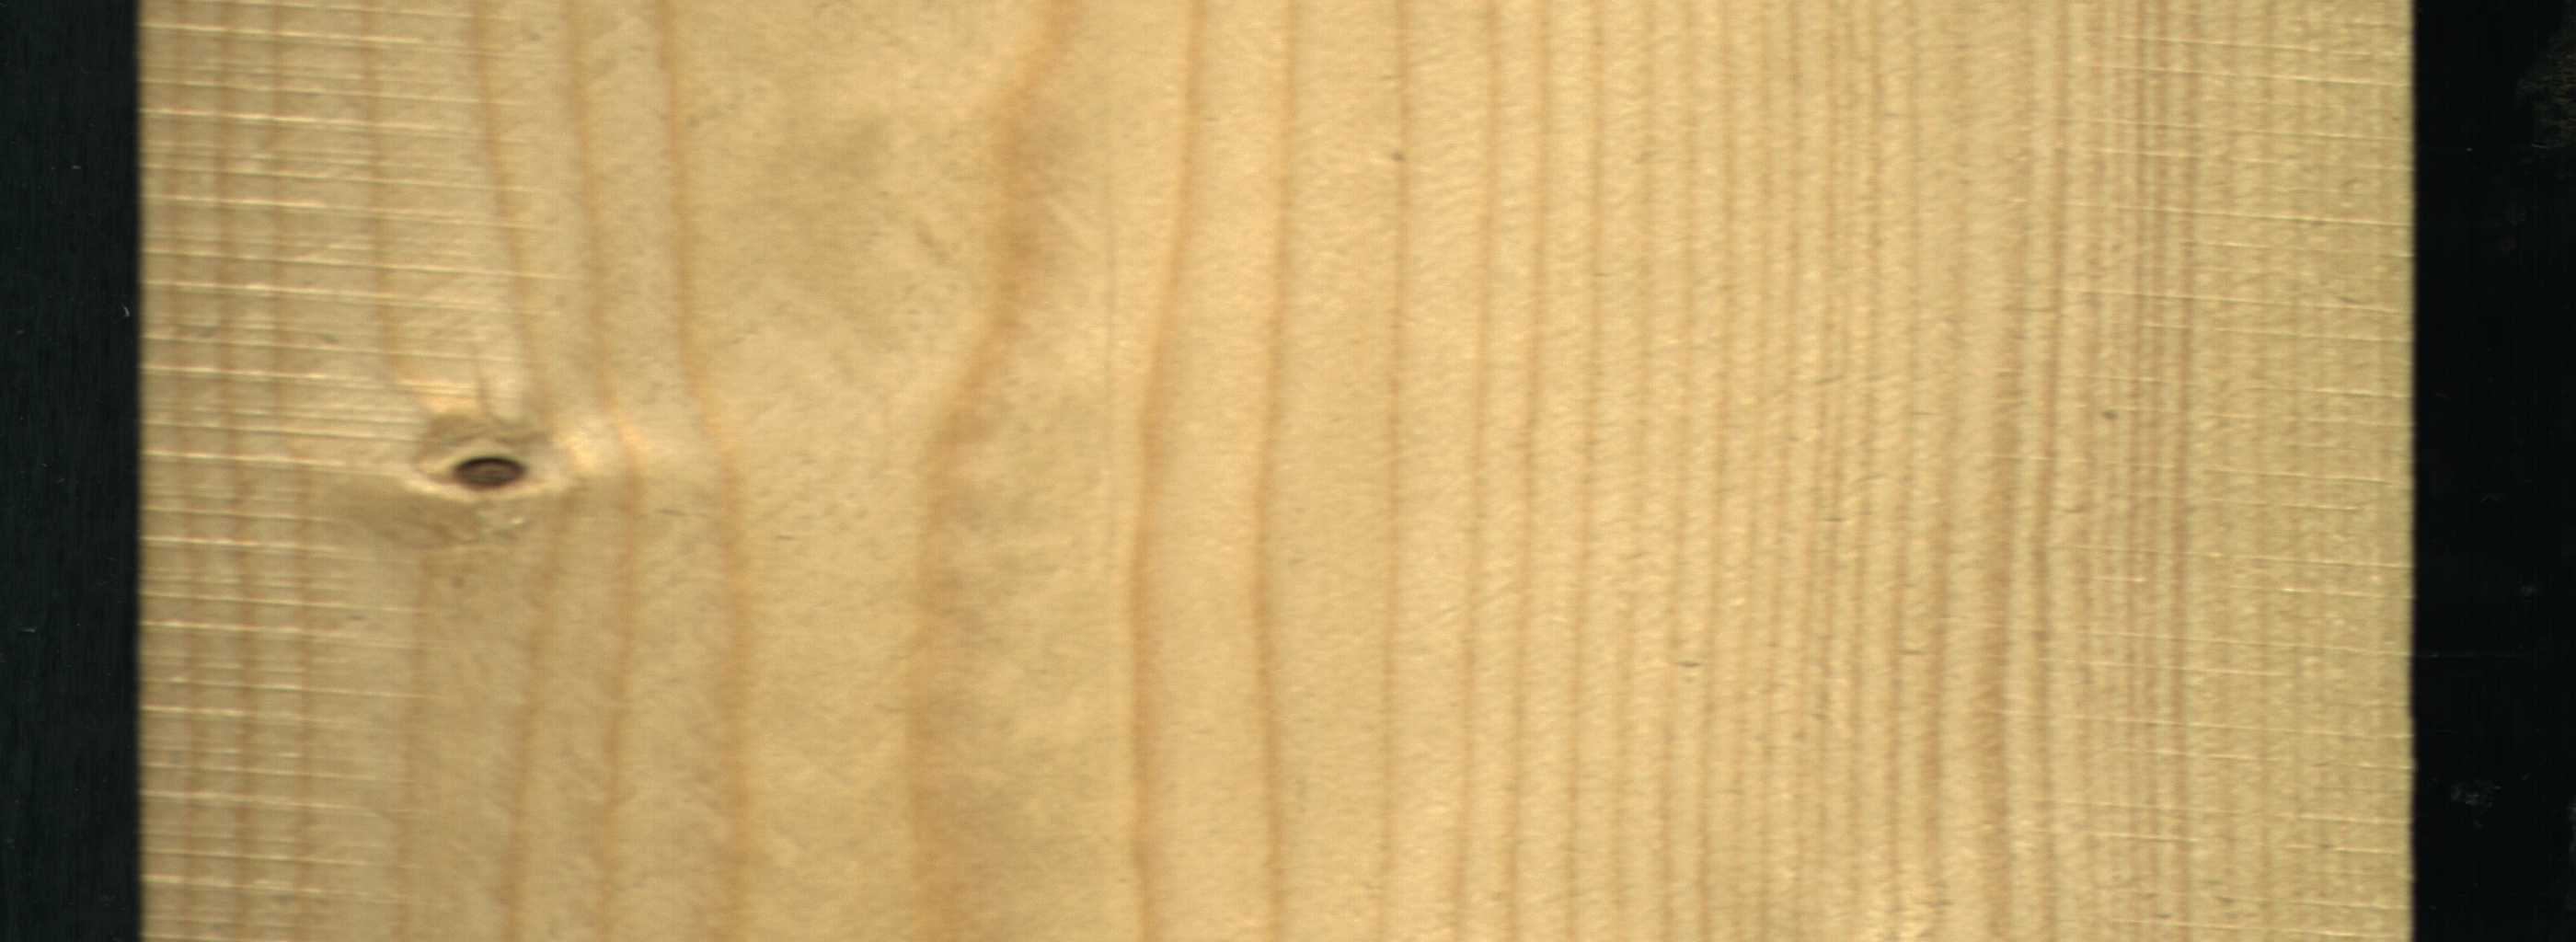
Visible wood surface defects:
Live_Knot